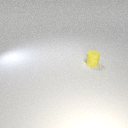
small yellow rubber cylinder